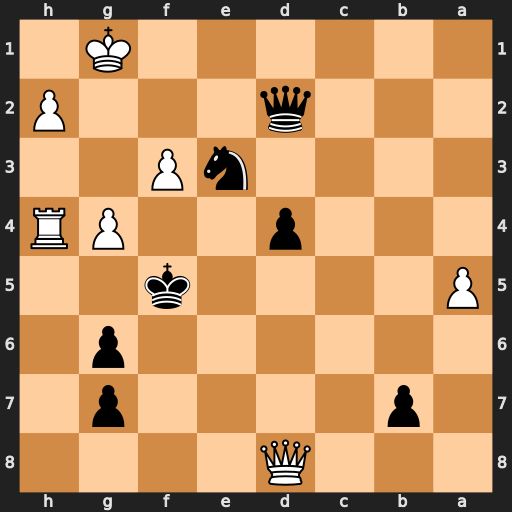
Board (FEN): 3Q4/1p4p1/6p1/P4k2/3p2PR/4nP2/3q3P/6K1
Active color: b
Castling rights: -
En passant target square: -
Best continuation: Ke5 f4+ Ke4